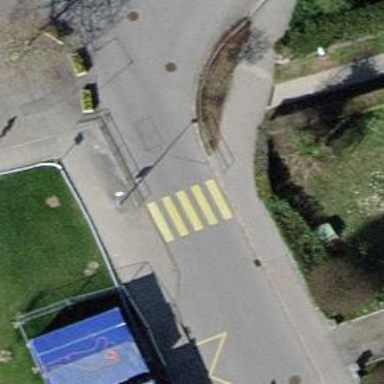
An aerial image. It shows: Uncontrolled zebra crossing on the road.